【题型】选择题　【知识点】平面几何　【难度】medium
如图，在 $\triangle ABC$ 中，$AB = AC = 8$，$BC = 6$，点 $P$ 从点 $B$ 出发以 1 个单位/s 的速度向点 $A$ 运动，同时点 $Q$ 从点 $C$ 出发以 2 个单位/s 的速度向点 $B$ 运动。当以 $B, P, Q$ 为顶点的三角形与 $\triangle ABC$ 相似时，运动时间为（ \qquad）

A. $\frac{24}{11}$ s  \qquad
B. $\frac{9}{5}$ s  \qquad
C. $\frac{24}{11}$ s 或 $\frac{9}{5}$ s  \qquad
D. 以上均不对
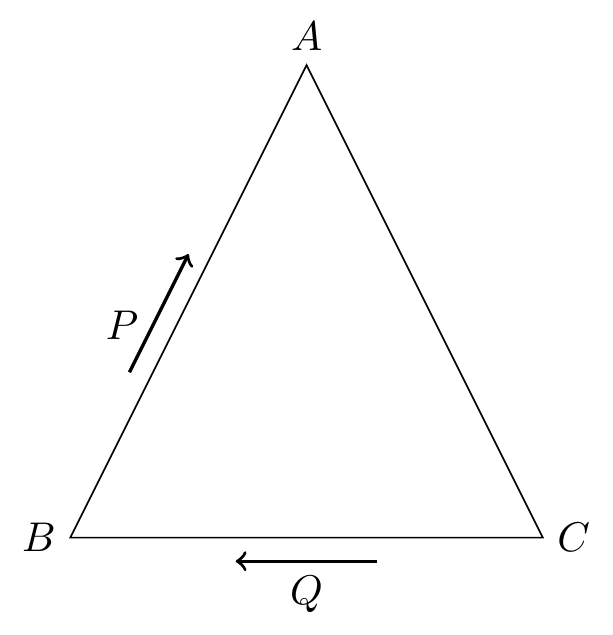
【解答】
解：
设运动时间为 $ts$，

由题意得：
$BP = t$，
$CQ = 2t$。

$\because AB = 8$，$BC = 6$，

$\therefore BQ = BC - CQ = 6 - 2t$。
点 $P$ 从点 $B$ 运动到点 $A$ 所需时间为 $\frac{8}{1} = 8\text{s}$，
点 $Q$ 从点 $C$ 运动到点 $B$ 所需时间为 $\frac{6}{2} = 3\text{s}$，

$\therefore 0 < t < 3$。

$\because AB = AC \neq BC$，

$\therefore \angle B = \angle C \neq \angle A$。

\textcircled{1} 当 $\triangle BPQ \sim \triangle BAC$ 时，

则 $\frac{BP}{AB} = \frac{BQ}{BC}$，即 $\frac{t}{8} = \frac{6 - 2t}{6}$，

解得 $t = \frac{24}{11}$，符合题意；

\textcircled{2} 当 $\triangle BQP \sim \triangle BAC$ 时，

则 $\frac{BQ}{AB} = \frac{BP}{BC}$，即 $\frac{6 - 2t}{8} = \frac{t}{6}$，

解得 $t = \frac{9}{5}$，符合题意；

\textcircled{3} 当 $\triangle BPQ \sim \triangle CAB$ 时，

则 $\frac{BQ}{BC} = \frac{BP}{AC}$，即 $\frac{6 - 2t}{6} = \frac{t}{8}$，

解得 $t = \frac{24}{11}$，符合题意；

\textcircled{4} 当 $\triangle BQP \sim \triangle CAB$ 时，

则 $\frac{BQ}{AC} = \frac{BP}{BC}$，即 $\frac{6 - 2t}{8} = \frac{t}{6}$，

解得 $t = \frac{9}{5}$，符合题意。

综上，运动时间为 $\frac{24}{11}\text{s}$ 或 $\frac{9}{5}\text{s}$。

故选：C。